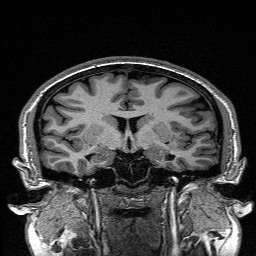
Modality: T1w
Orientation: sagittal
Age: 22
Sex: female
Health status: healthy
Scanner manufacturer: siemens
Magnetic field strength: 1.5 T
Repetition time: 2.73 s
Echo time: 0.00357 s